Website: walmart
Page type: payment
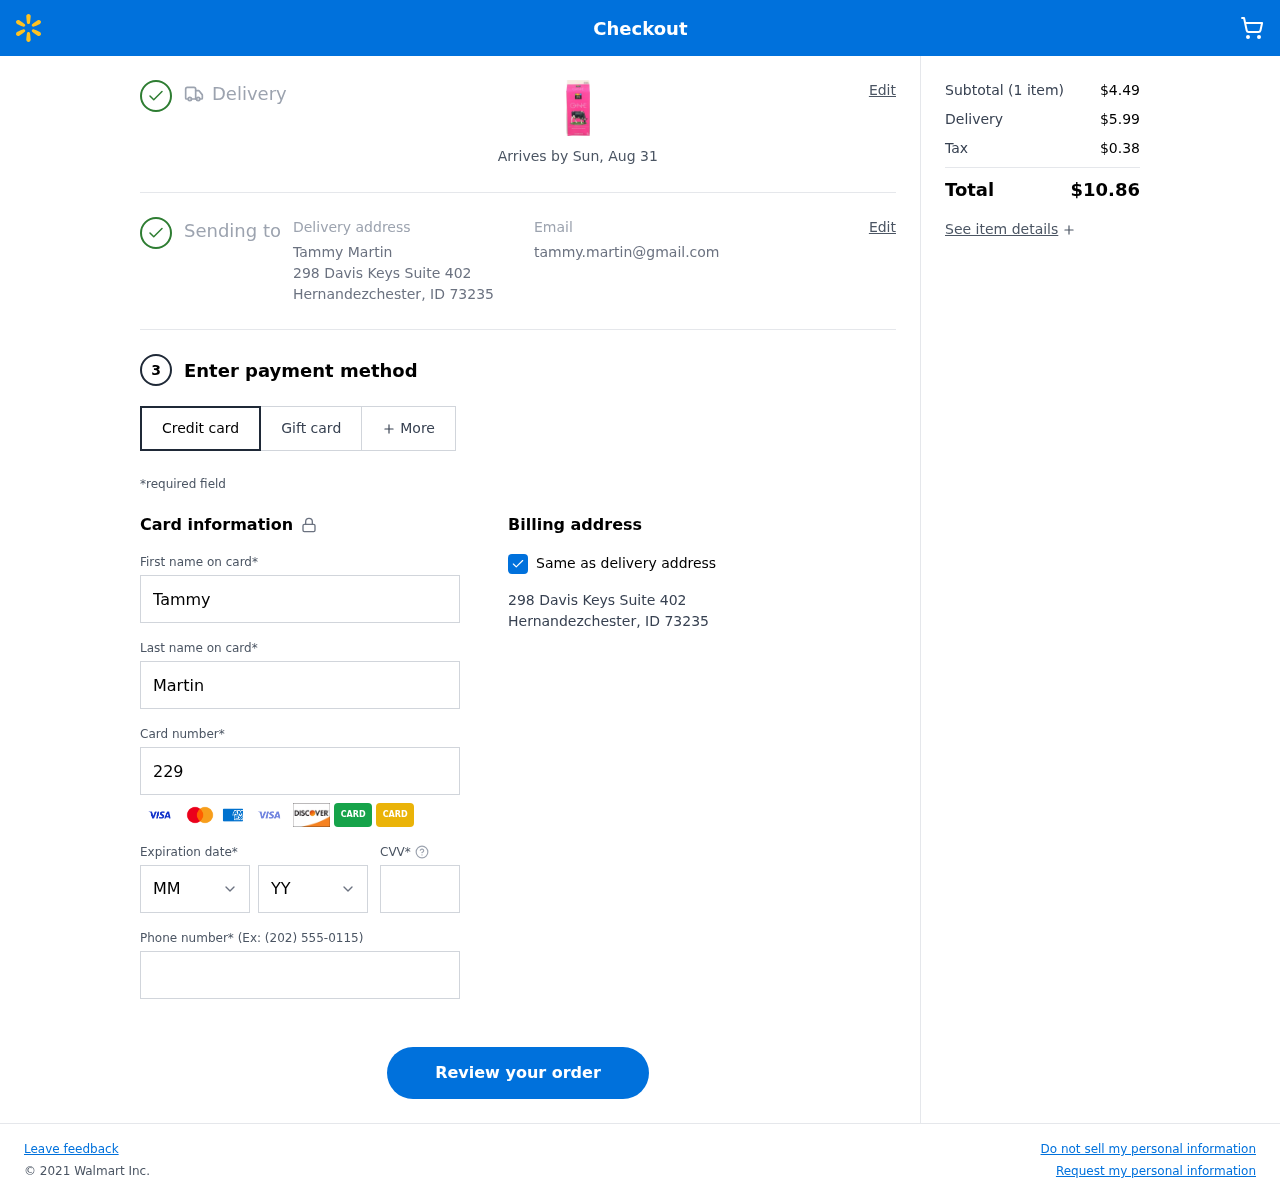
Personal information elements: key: PII_CARD_CVV
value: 141
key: PII_CARD_EXPIRY_MONTH
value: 07
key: PII_CARD_EXPIRY_YEAR
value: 28
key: PII_CARD_NUMBER
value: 2290 7574 7370 1399
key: PII_CITY
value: Hernandezchester
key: PII_EMAIL
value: tammy.martin@gmail.com
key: PII_FIRSTNAME
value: Tammy
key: PII_FULLNAME
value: Tammy Martin
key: PII_LASTNAME
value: Martin
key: PII_PHONE
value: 6419822414
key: PII_POSTCODE
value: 73235
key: PII_STATE_ABBR
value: ID
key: PII_STREET
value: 298 Davis Keys Suite 402
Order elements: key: ORDER_DELIVERY_DATE
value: Arrives by Sun, Aug 31
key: ORDER_NUM_ITEMS
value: (1 item)
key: ORDER_SUBTOTAL
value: $4.49
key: ORDER_SHIPPING_COST
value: $5.99
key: ORDER_TAX
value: $0.38
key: ORDER_TOTAL
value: $10.86